Question: How can I make a sliding menu like (as an example) Sparrow's main email menu?
In the case of Sparrow:
It's a column of buttons that essentially slide to reveal a NSScrollView (with custom NSTableView?) with various folders inside (inbox, sent, etc). Clicking on a different account causes that account to slide up to the top and reveals the various folders inside.
How could I go about doing a menu similar to this?

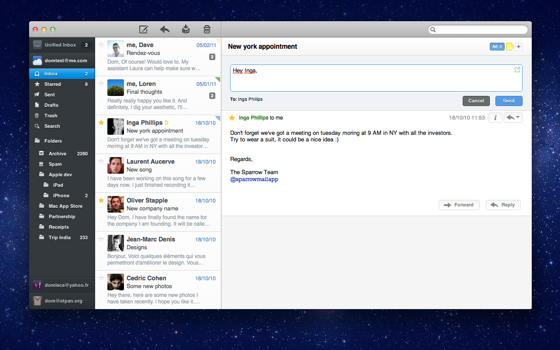
Answer: There is some fairly cool Apple sample code here to deal with table views and animation (uses stuff that is generally only available as of Mac OS X 10.7 however):
<URL>
Also, for basic window resize animation you can use the 'setFrame:display:animate:' method of 'NSWindow'.